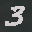
Label: 3